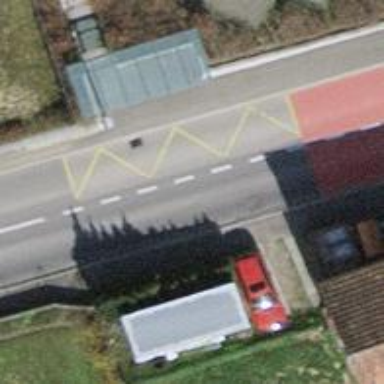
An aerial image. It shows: Bus stop equipped with public transport stop position.